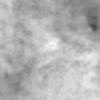
Label: no_change